Aerial crown-view tile of a tropical tree (Barro Colorado Island, Panama), acquired 20240918:
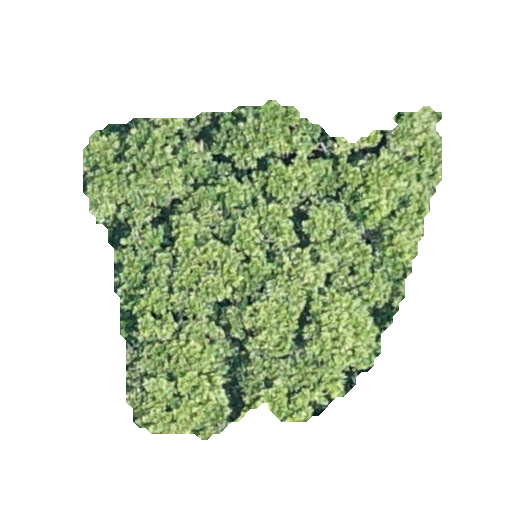
Species: Anacardium excelsum
GBIF accepted scientific name: Anacardium excelsum
Crown area: 137.851 m²